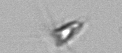
Label: Calciopappus